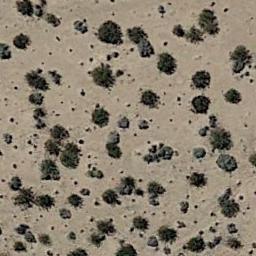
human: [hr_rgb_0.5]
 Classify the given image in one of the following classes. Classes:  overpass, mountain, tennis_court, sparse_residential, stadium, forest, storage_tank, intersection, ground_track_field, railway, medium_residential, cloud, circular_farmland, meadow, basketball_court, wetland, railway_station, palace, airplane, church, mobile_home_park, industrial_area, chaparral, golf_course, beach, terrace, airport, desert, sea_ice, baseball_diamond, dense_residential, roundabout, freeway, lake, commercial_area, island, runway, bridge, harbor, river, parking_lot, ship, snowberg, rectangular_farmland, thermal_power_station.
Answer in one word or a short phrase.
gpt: chaparral